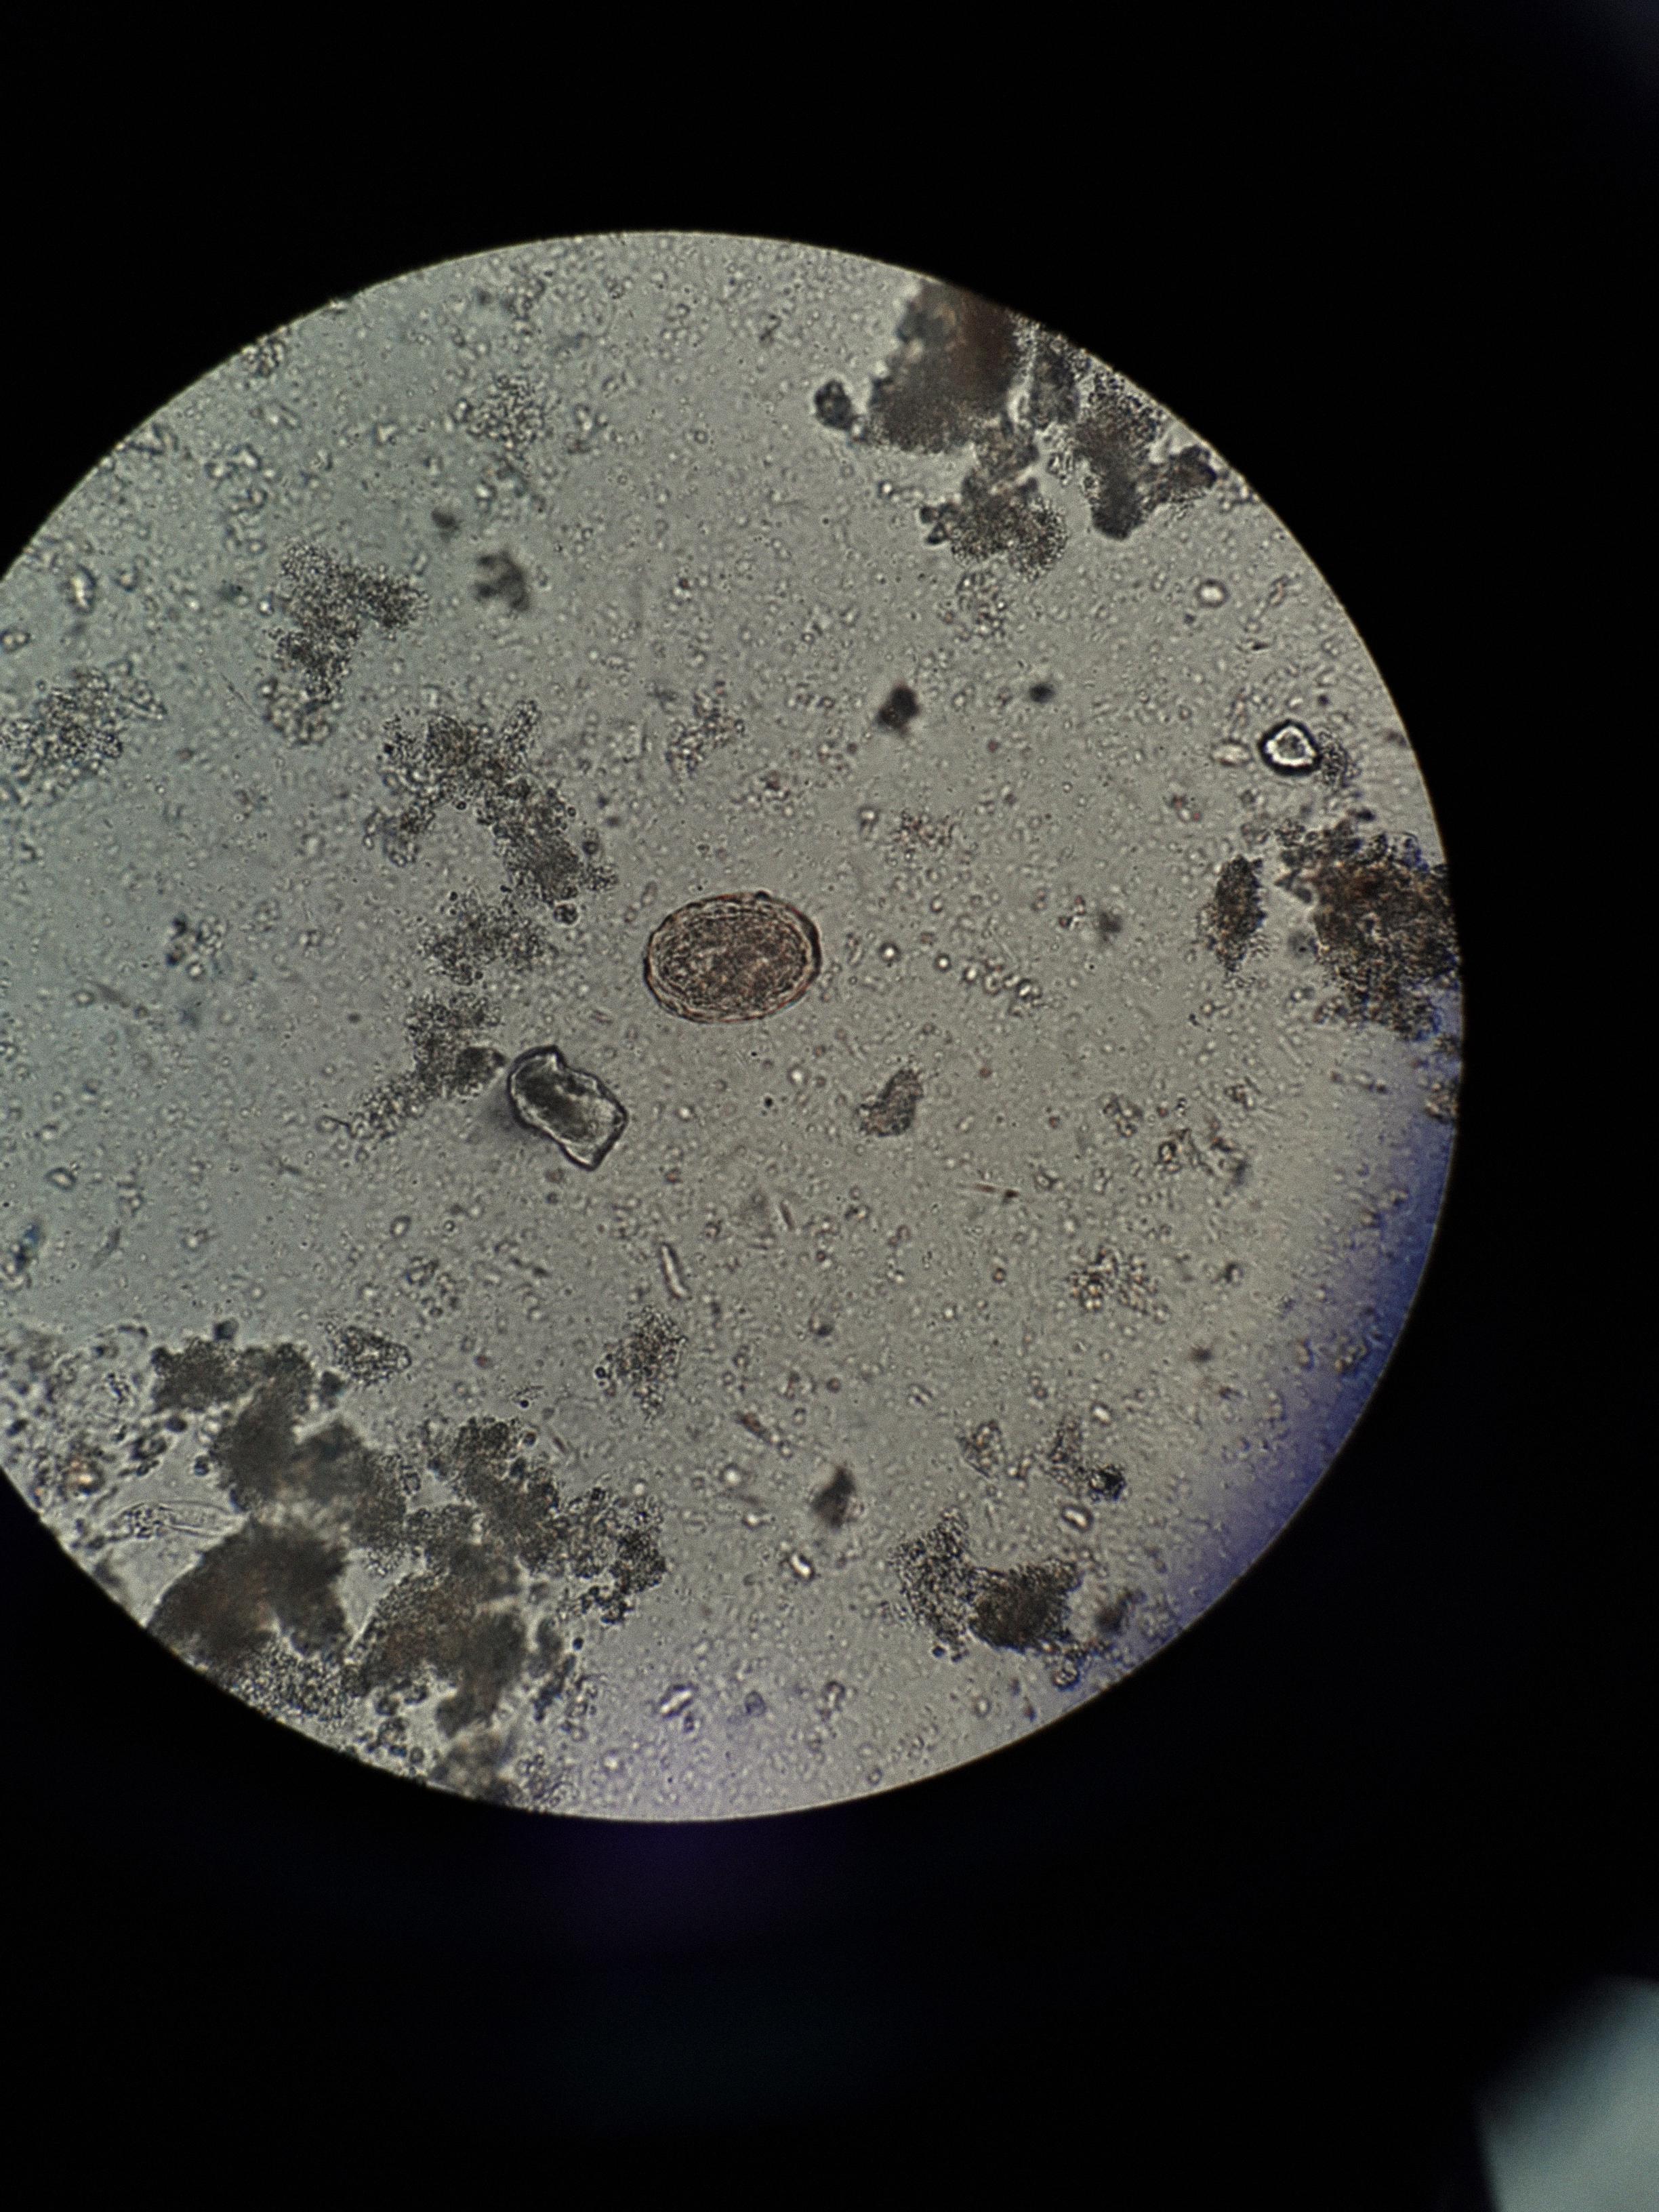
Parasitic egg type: Ascaris lumbricoides